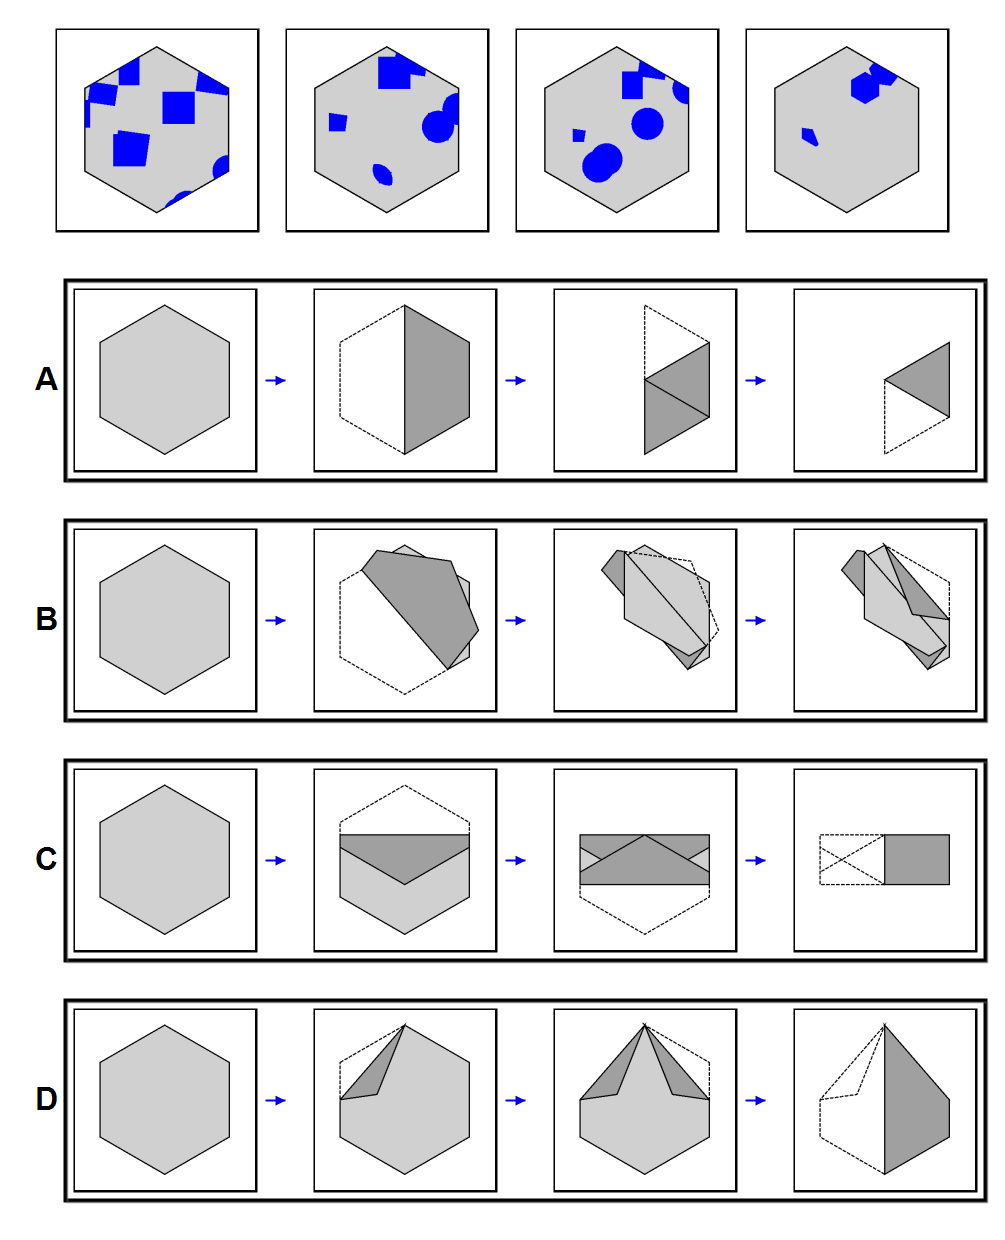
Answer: B